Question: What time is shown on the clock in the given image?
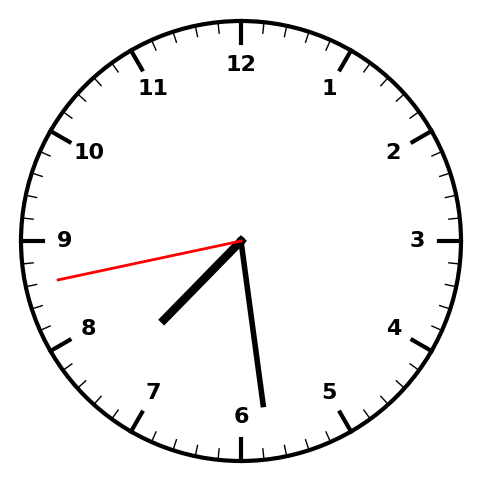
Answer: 07:28:43